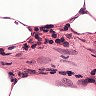
Metastatic tissue present: no